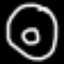
Label: donut